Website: apple
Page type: review-order
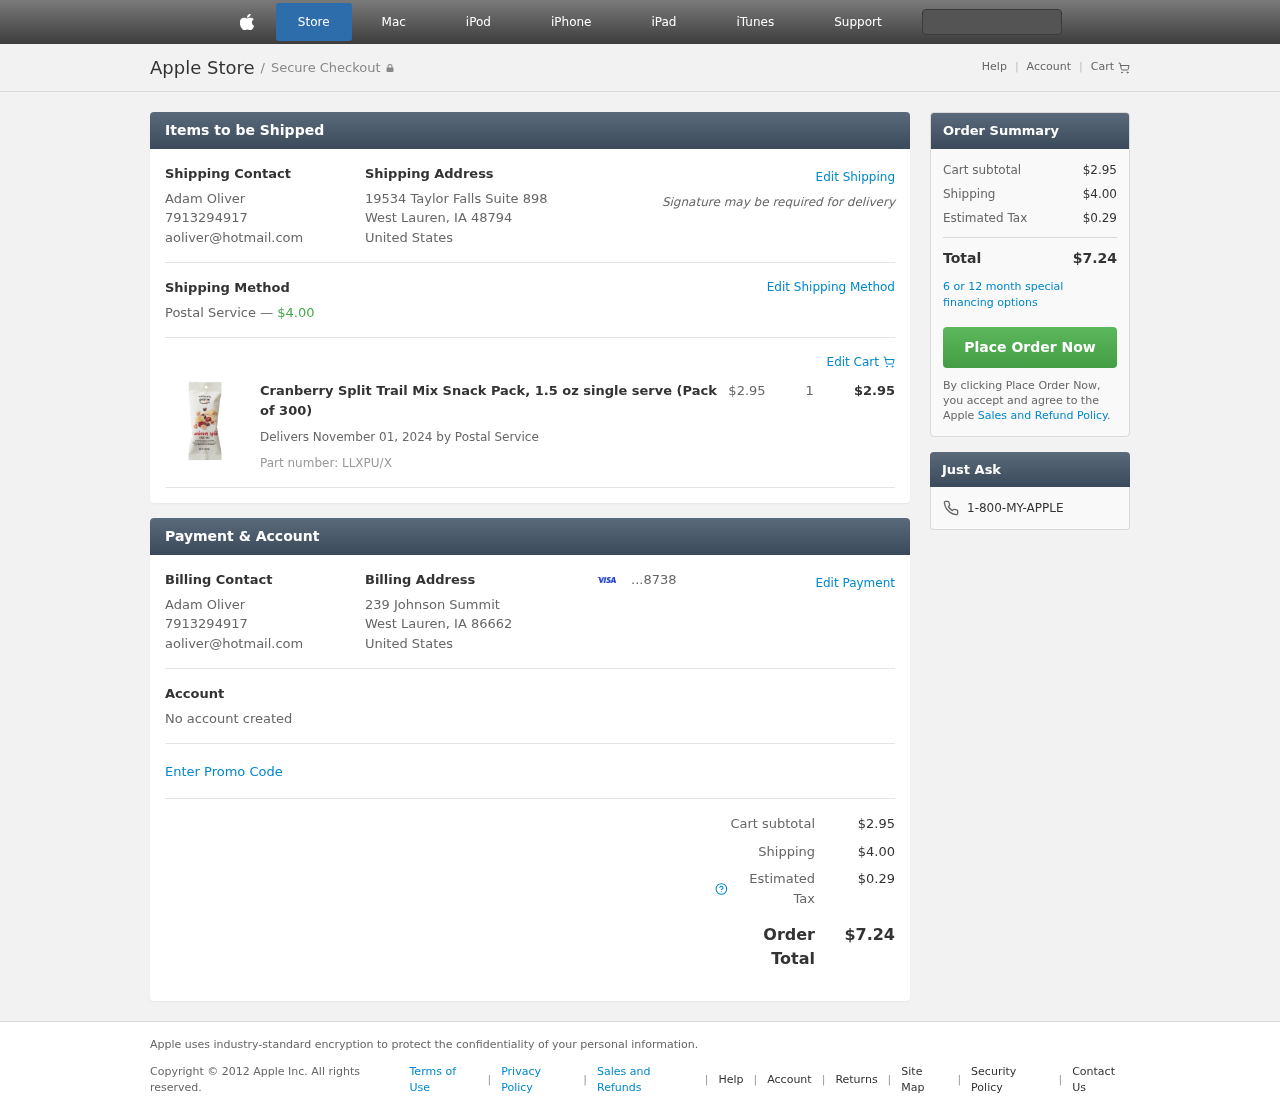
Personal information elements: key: PII_CARD_LAST4
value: ...8738
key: PII_CITY_STATE_ZIP
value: West Lauren, IA 48794
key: PII_CITY_STATE_ZIP2
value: West Lauren, IA 86662
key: PII_COUNTRY
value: United States
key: PII_EMAIL
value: aoliver@hotmail.com
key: PII_EMAIL2
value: aoliver@hotmail.com
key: PII_FULLNAME
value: Adam Oliver
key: PII_FULLNAME2
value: Adam Oliver
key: PII_PHONE
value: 7913294917
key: PII_PHONE2
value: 7913294917
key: PII_STREET
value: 19534 Taylor Falls Suite 898
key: PII_STREET2
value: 239 Johnson Summit
Product elements: key: PRODUCT1_NAME
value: Cranberry Split Trail Mix Snack Pack, 1.5 oz single serve (Pack of 300)
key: PRODUCT1_PRICE
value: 2.95
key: PRODUCT1_QUANTITY
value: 1
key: PRODUCT1_TOTAL
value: $2.95
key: PRODUCT_PART_NUMBER
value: LLXPU/X
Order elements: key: ORDER_SHIPPING_COST
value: $4.00
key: ORDER_DELIVERY_DATE
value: Delivers November 01, 2024 by Postal Service
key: ORDER_SUBTOTAL
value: $2.95
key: ORDER_TAX
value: $0.29
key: ORDER_TOTAL
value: $7.24